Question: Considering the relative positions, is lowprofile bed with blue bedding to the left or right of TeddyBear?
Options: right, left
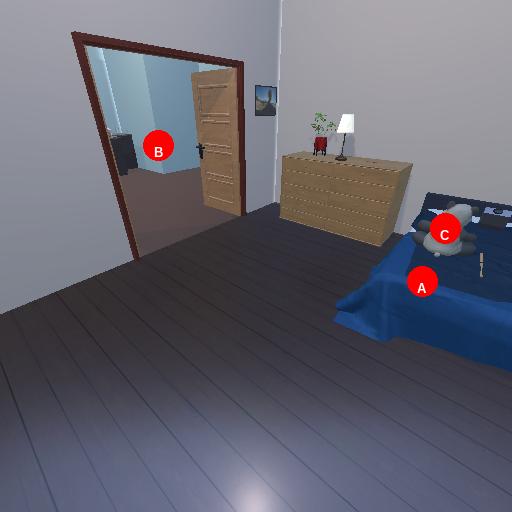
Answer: right